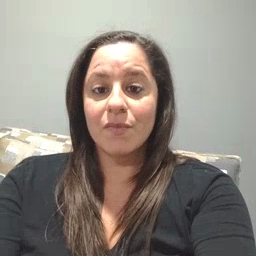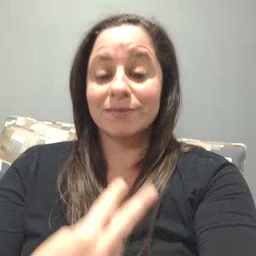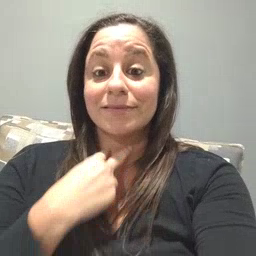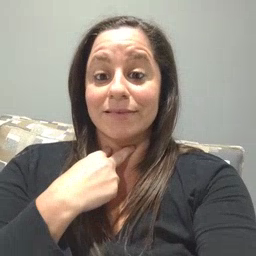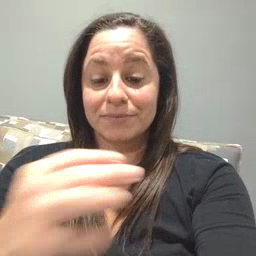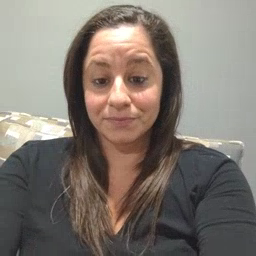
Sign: stuck